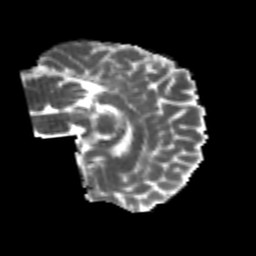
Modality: MD
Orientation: sagittal
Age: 24
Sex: female
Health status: healthy
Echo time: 0.074 s